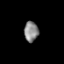
Tissue: prostate
Cell type: T cells
Senescence score: 0.3322
Nuclear area (px): 283
Mean DAPI intensity: 136.057